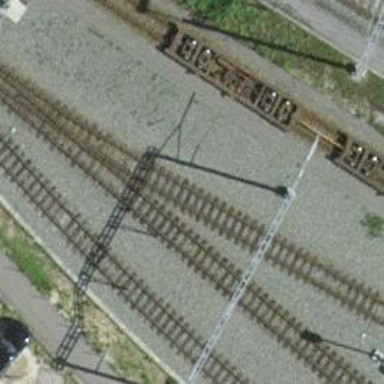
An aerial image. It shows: Narrow-gauge railway siding with 1 track. The railway line is electrified with contact line.